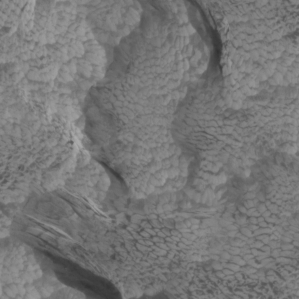
Label: non_frost